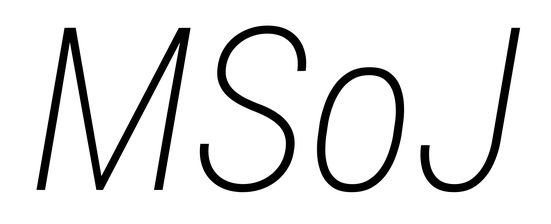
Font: Roboto-Italic_Condensed_ExtraLight_Italic